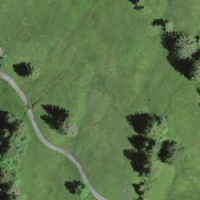
EUNIS habitat code: 26
Species observed at this site:
Platanthera bifolia
Cardamine pratensis